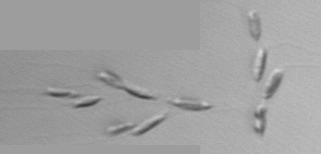
Label: Dinobryon